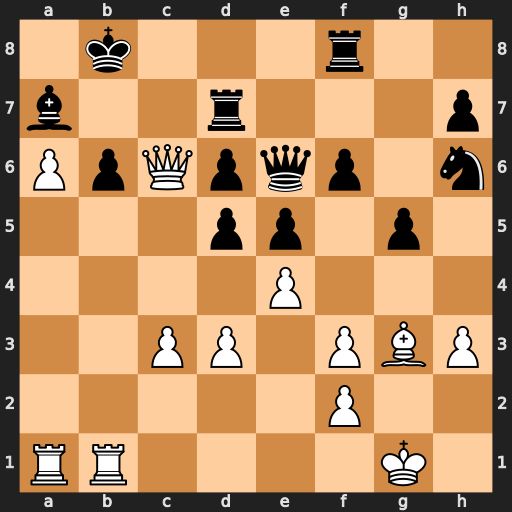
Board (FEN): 1k3r2/b2r3p/PpQpqp1n/3pp1p1/4P3/2PP1PBP/5P2/RR4K1
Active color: w
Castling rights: -
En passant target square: -
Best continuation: Rxb6+ Bxb6 Rb1 Qf7 a7+